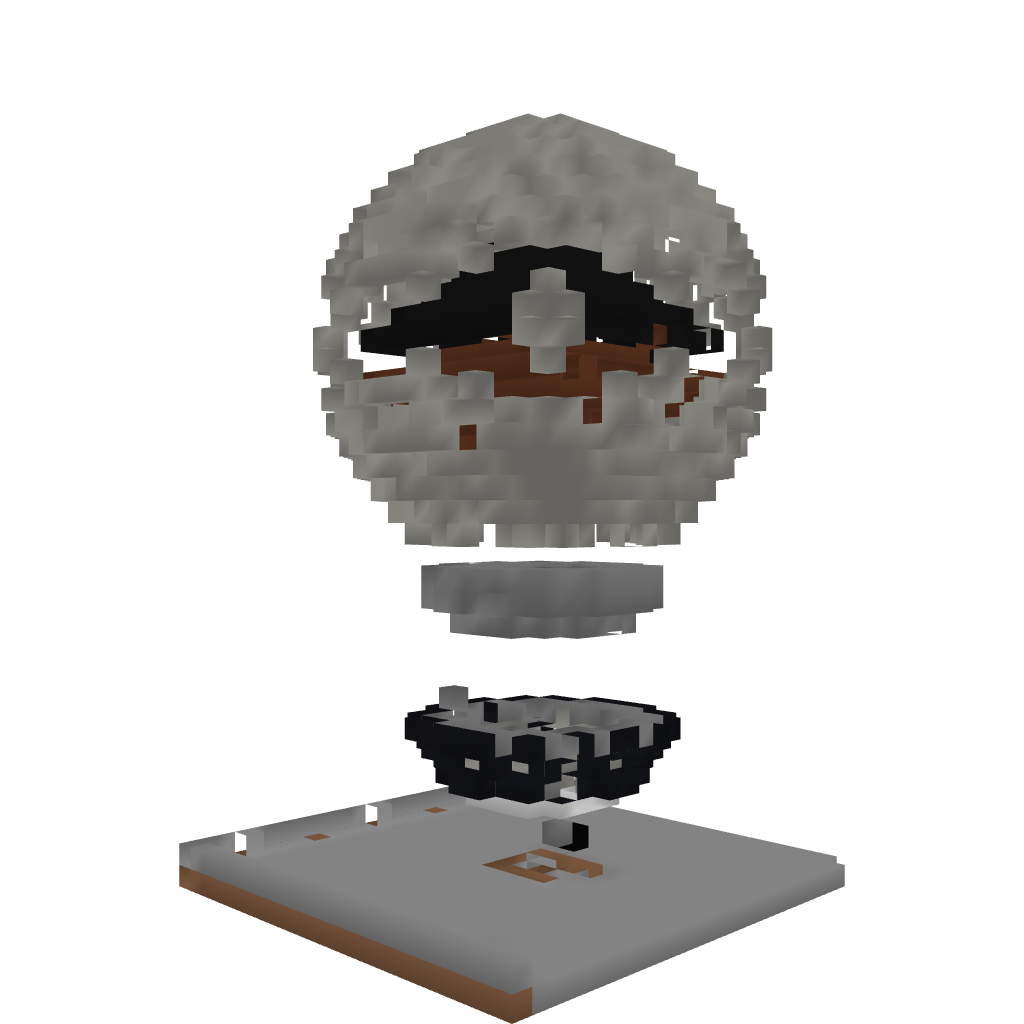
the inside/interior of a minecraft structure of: Giant Working Redstone Lightbulb!